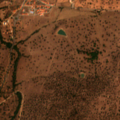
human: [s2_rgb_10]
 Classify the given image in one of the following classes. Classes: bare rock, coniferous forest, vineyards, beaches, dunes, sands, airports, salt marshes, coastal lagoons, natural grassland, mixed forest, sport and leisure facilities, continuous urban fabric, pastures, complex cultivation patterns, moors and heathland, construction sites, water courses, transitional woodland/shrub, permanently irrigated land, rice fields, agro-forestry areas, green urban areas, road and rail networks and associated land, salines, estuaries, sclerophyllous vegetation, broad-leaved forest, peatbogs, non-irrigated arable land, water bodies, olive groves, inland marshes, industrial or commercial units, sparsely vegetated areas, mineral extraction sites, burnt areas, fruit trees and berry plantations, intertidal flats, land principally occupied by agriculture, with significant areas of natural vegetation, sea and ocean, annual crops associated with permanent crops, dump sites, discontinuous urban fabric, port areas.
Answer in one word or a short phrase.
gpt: complex cultivation patterns, agro-forestry areas